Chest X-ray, AP view. Patient: 28 years old, sex F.
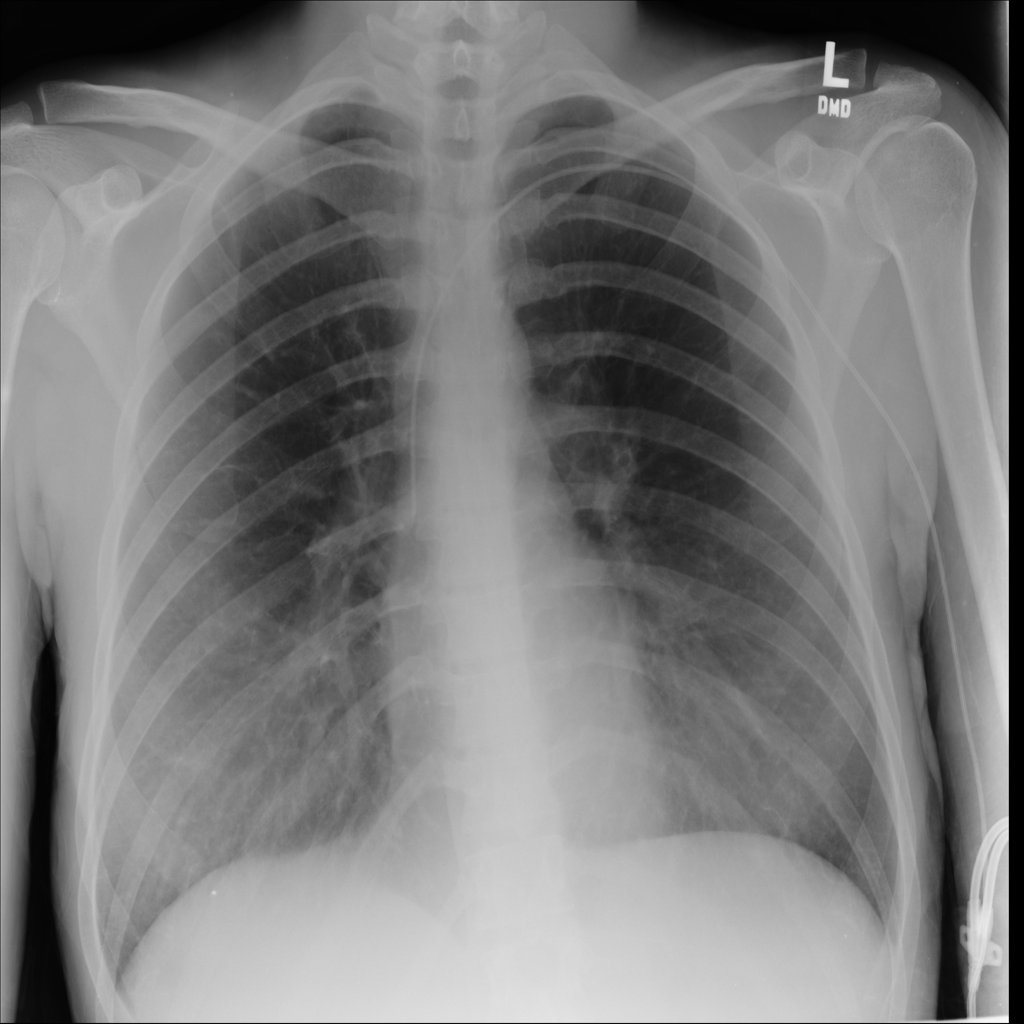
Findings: No Finding